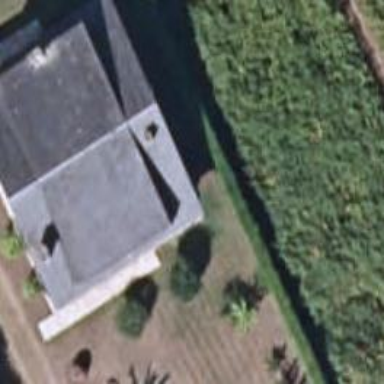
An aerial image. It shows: Simple and straightforward house.